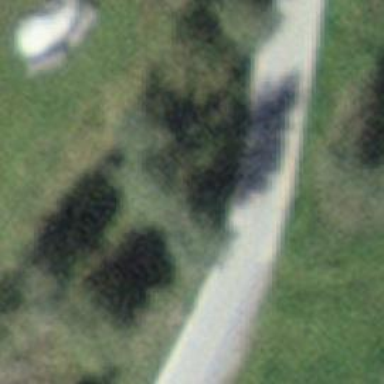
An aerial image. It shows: Grassy path.